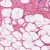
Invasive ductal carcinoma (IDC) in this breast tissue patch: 0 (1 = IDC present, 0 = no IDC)